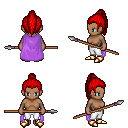
a pixel art fantasy rpg character, female body template, human, dark skin, lavender cape, white pants, red long topknot hairstyle, gold boots, spear, four views (front, back, left, right), 2x2 character sprite sheet, small pixel art, hard edges, no anti-aliasing